Question: I'm trying to create piechart similar to radial plot (plotrix), in ggplot2.
Basically the slices would have different length.
'''
radii <- c(2,3,2,1,3,1,2,3,2)
color <- c("lightgrey", "chartreuse", "lightgrey", "darkturquoise", "darkolivegreen3",
"orangered", "lightgrey", "darkseagreen1", "lightgrey")
radial.pie(radii, labels = NA, sector.colors = color,
show.grid = F, show.grid.labels = F ,show.radial.grid = T,
radial.labels = F, clockwise = T,start=3)
'''
Is there an easy way to do this? The reason for doing it in ggplot is that I want to have a this piechart on top of a ggplot violin plot in one page using plot_grid.

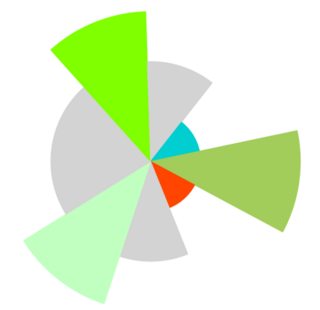
Answer: This answer was copied from:
by
(April 10, 2015)
<URL>
Basically, all you have to do is plot a bar plot with 'coord_ploar()' to make it this kind of radial plot:
'''
require(ggplot2)
# function to compute standard error of mean
se <- function(x) sqrt(var(x)/length(x))
set.seed(9876)
DF <- data.frame(variable = as.factor(1:10),
value = sample(10, replace = TRUE))
ggplot(DF, aes(variable, value, fill = variable)) +
geom_bar(width = 1, stat = "identity", color = "white") +
geom_errorbar(aes(ymin = value - se(DF$value),
ymax = value + se(DF$value),
color = variable),
width = .2) +
scale_y_continuous(breaks = 0:nlevels(DF$variable)) +
theme_gray() +
theme(axis.ticks = element_blank(),
axis.text = element_blank(),
axis.title = element_blank(),
axis.line = element_blank()) +
coord_polar()
'''
<URL>